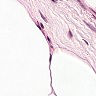
Metastatic tissue present: no